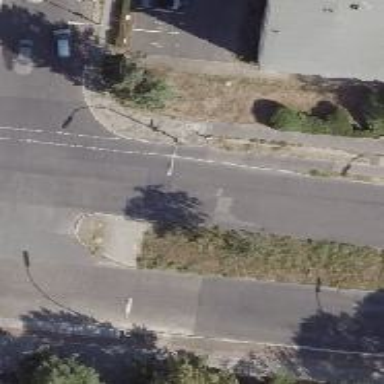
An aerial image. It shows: Secondary road with asphalt surface and cycle track on the right side.